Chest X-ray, AP view. Patient: 58 years old, sex M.
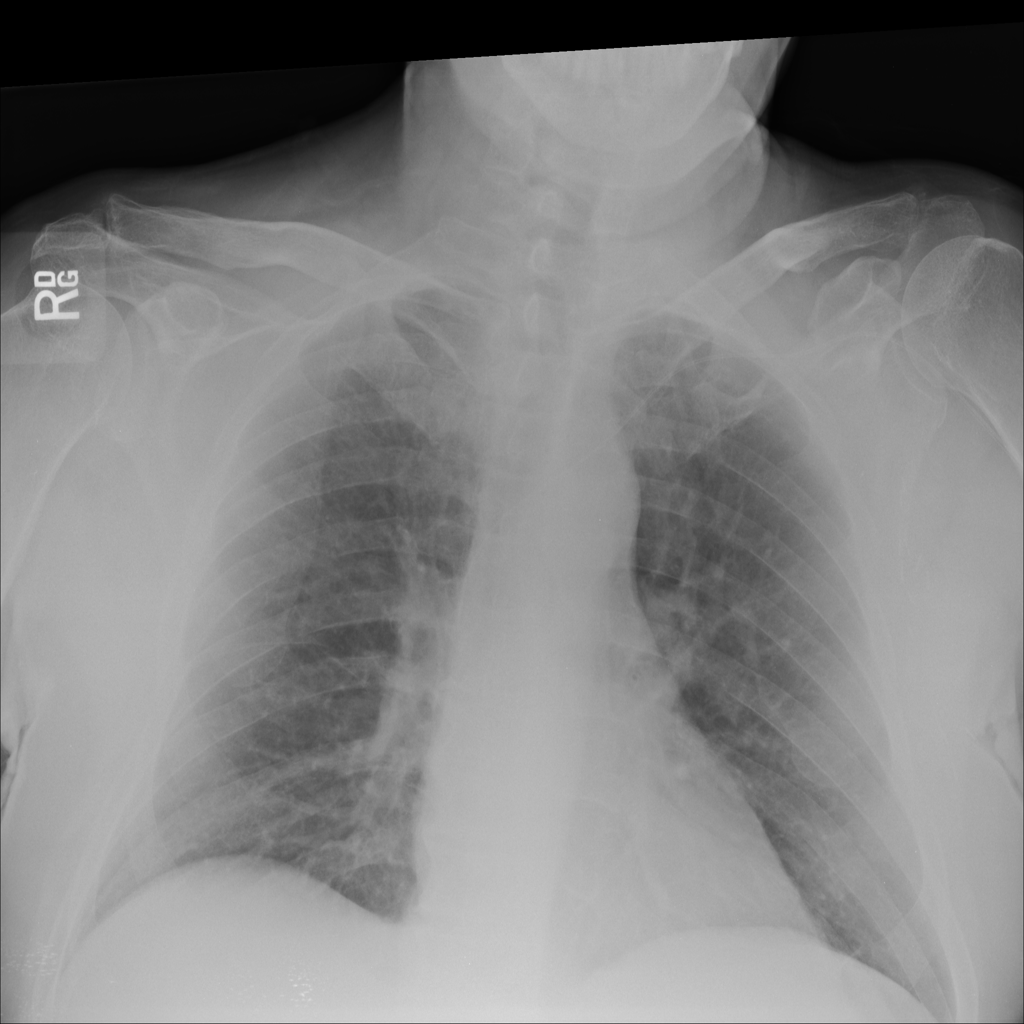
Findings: No Finding